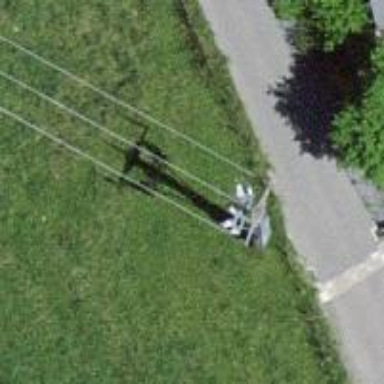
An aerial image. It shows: Termination power pole of the tower type.